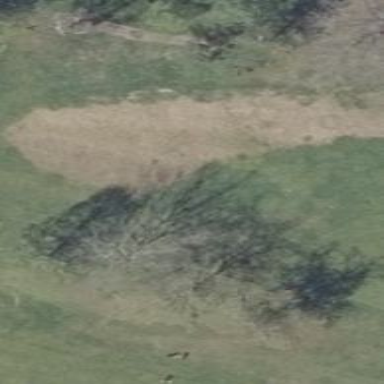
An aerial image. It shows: Woodland with needle-leaved trees.